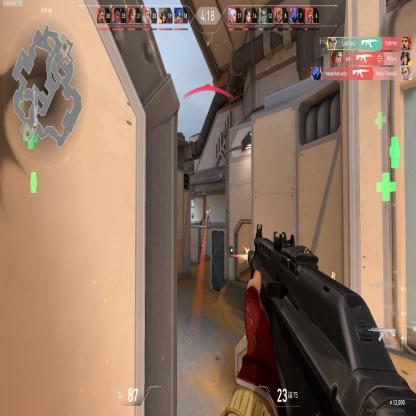
Label: enemy